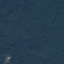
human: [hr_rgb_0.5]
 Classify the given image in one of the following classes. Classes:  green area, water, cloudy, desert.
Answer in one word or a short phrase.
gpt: green area